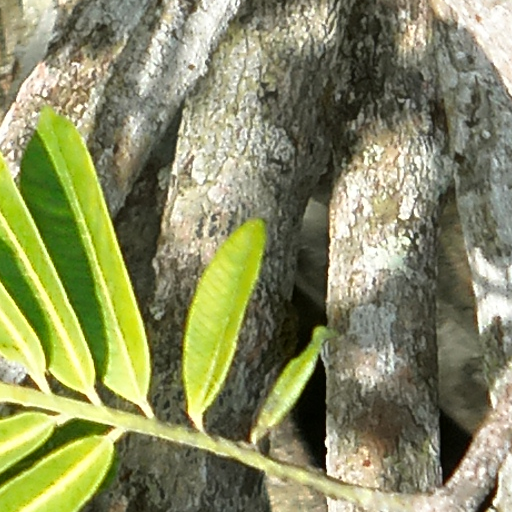
Species: Virola surinamensis
GBIF accepted scientific name: Virola surinamensis
Crown area (m\u00b2): 120.498